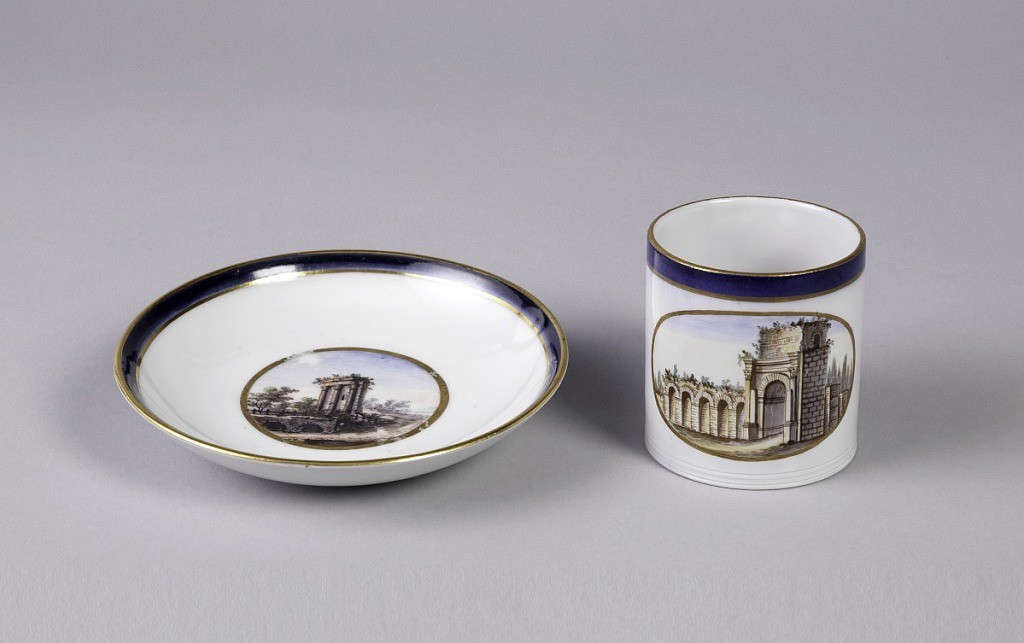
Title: Cup and Saucer, from a "Topographical" Dinner or Dessert Service ("A Vedute")
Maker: Doccia Porcelain Factory, Italian, established 1735
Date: ca. 1810–1820
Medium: hard paste porcelain, vitreous enamel, gold
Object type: cup and saucer
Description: Short cylindrical cup (a) with loop handle; gray-white ground decorated with polychrome-painted oval scene showing classical ruin of building wall with arches; thin gilt border around oval; rim with underglaze blue band between two thin gilt lines; three incised concentric lines around base. Circular saucer (b) with gray-white ground decorated with central circular medalion surrounded by thin gilt border, showing classical ruin of wall with columns in landscape; rim with underglaze blue band between two thin gilt bands.